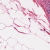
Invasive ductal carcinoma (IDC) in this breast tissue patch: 1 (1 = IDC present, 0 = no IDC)